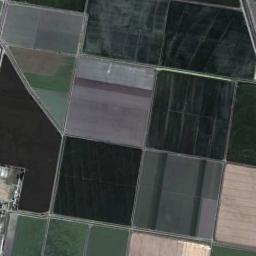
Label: rectangular_farmland